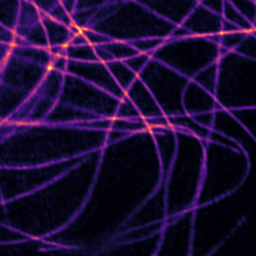
Label: Super-resolution Microtubules image